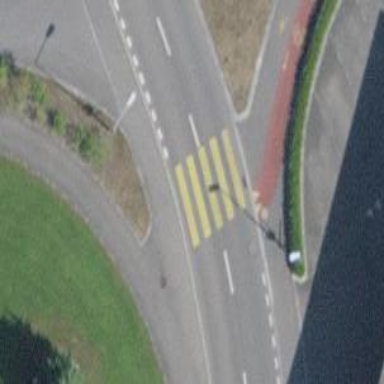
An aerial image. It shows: Pedestrian crossing with zebra markings on the footway.